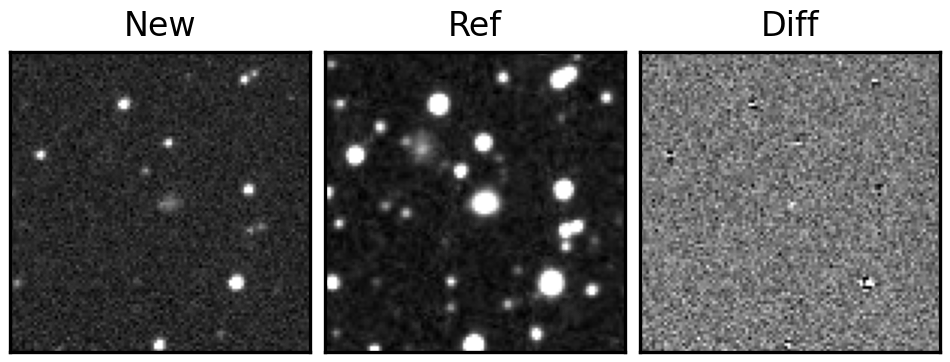
Label: real